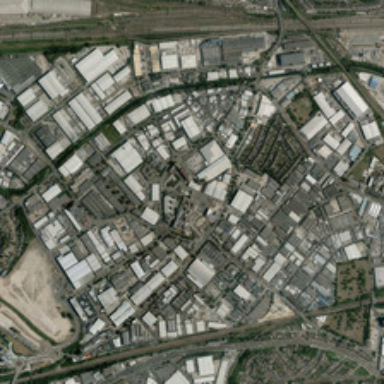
Many buildings are in an industrial area .